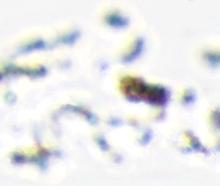
Label: Phaeocystis